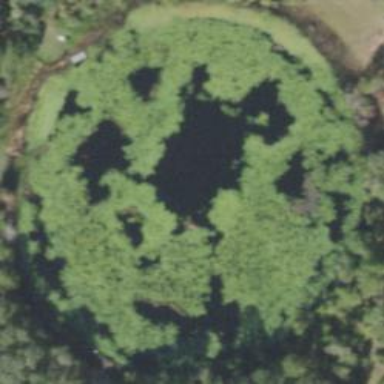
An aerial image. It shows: Marshy wetland area.